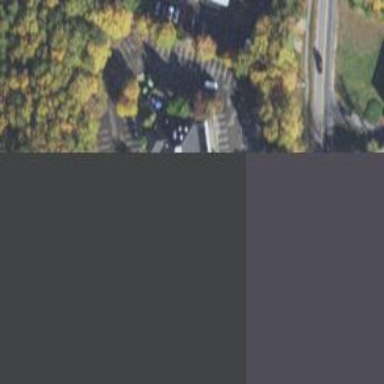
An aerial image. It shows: Parking space.